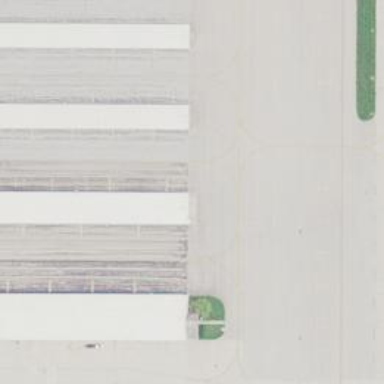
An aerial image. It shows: Taxiway at the airport with asphalt surface.